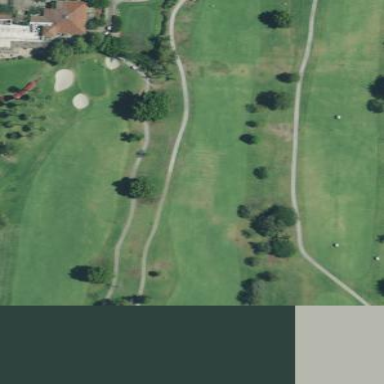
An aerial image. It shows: Golf fairway in the image.